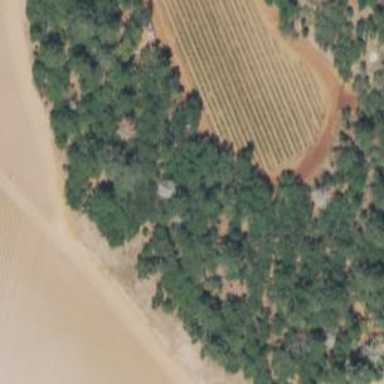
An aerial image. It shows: Vineyard growing wine grapes.